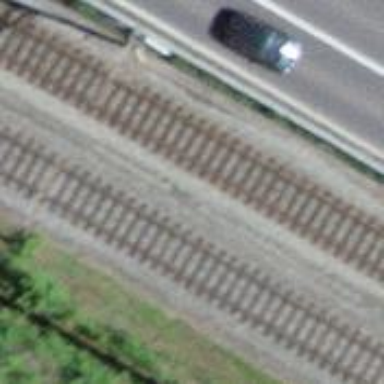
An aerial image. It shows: Rail siding with electrified contact lines for trains.